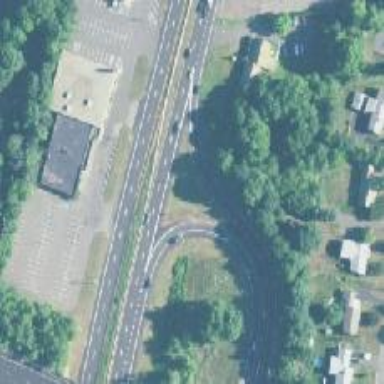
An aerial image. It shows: Trunk link highway.